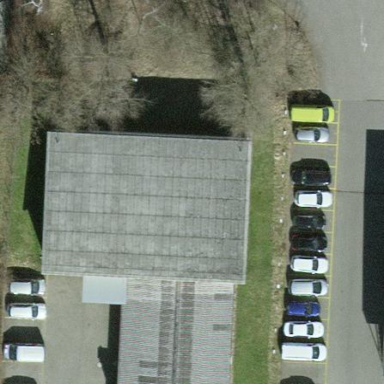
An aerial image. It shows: Industrial building.